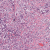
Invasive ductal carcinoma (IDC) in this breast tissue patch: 1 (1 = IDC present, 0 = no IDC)